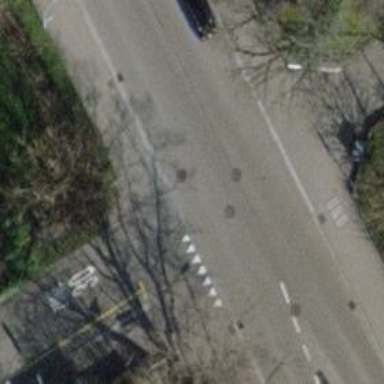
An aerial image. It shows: Unmarked crossing with traffic calming table on the road.